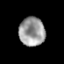
Tissue: prostate
Cell type: Myeloid cells
Senescence score: 0.345
Nuclear area (px): 724
Mean DAPI intensity: 156.7